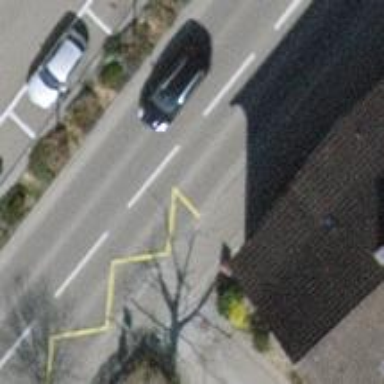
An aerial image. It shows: Public transport stop position.